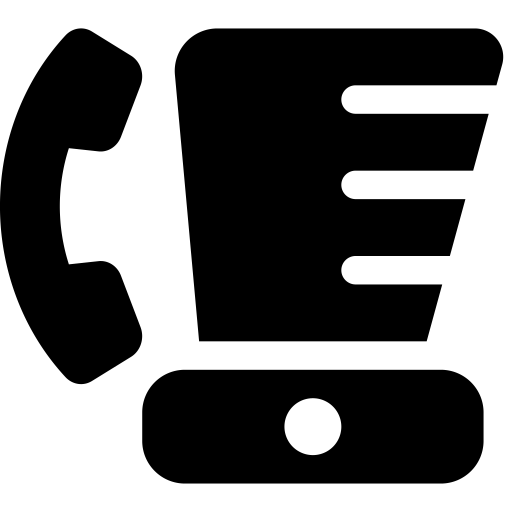
Tags: icon, FontAwesome, fa-icon, solid, blender, phone